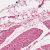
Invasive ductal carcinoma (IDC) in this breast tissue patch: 0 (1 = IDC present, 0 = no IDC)